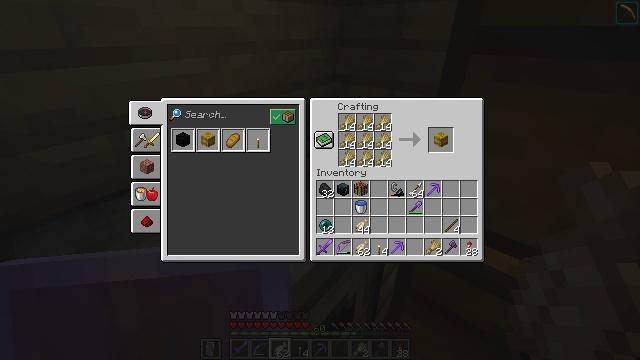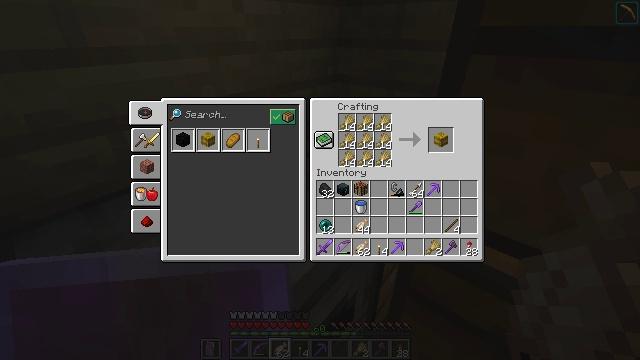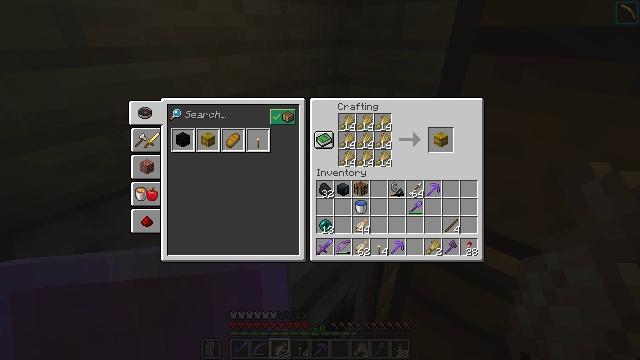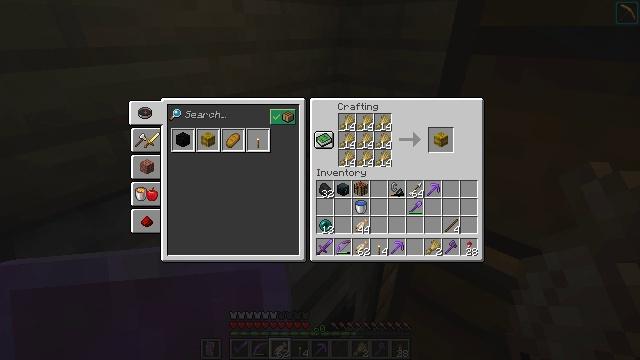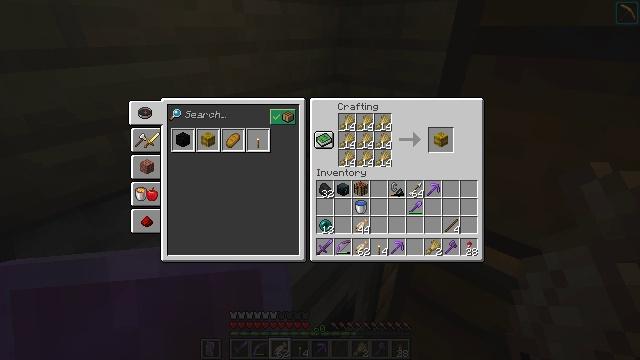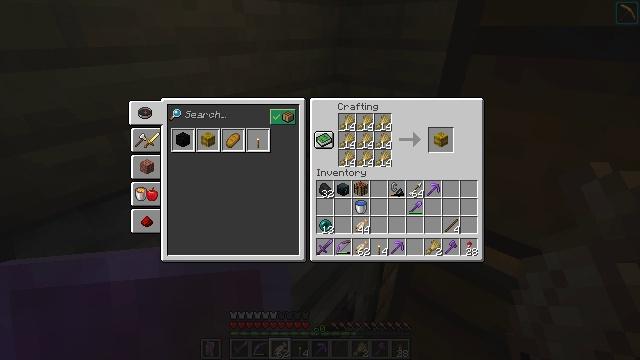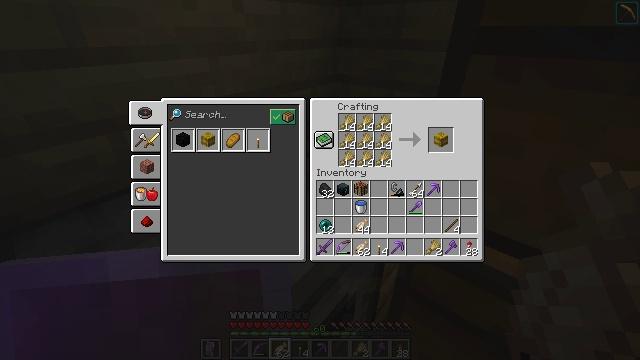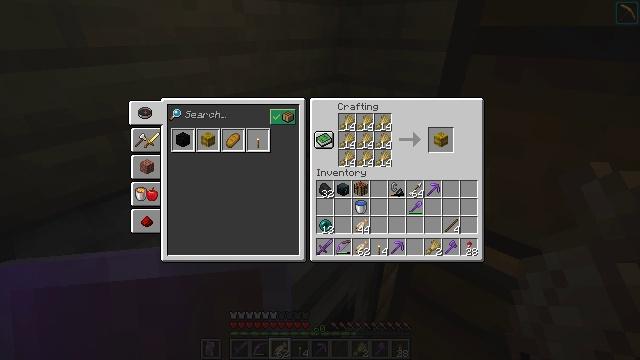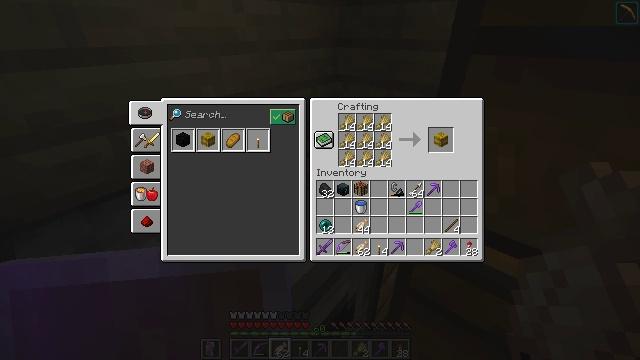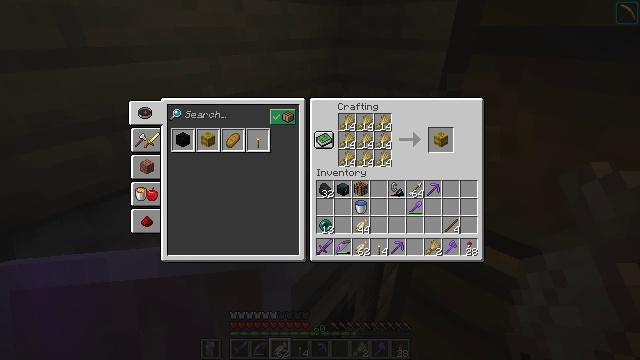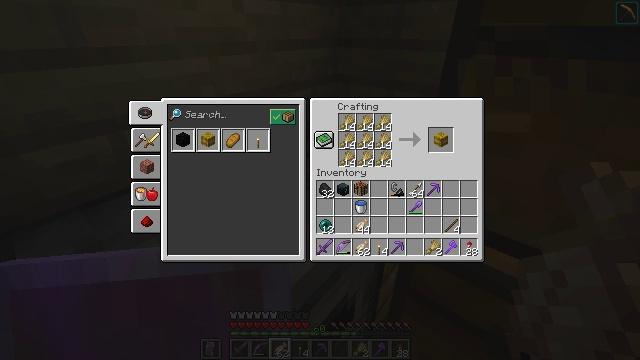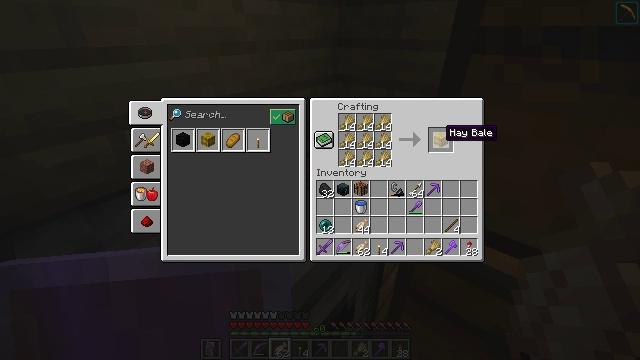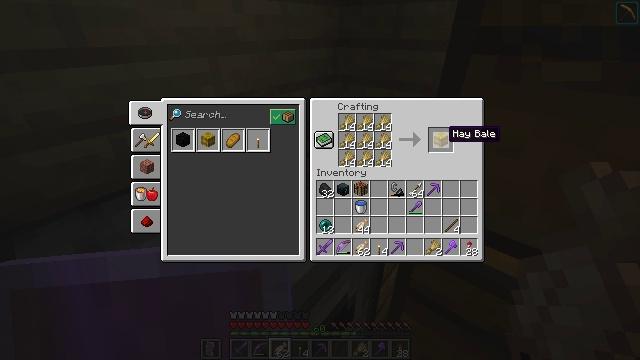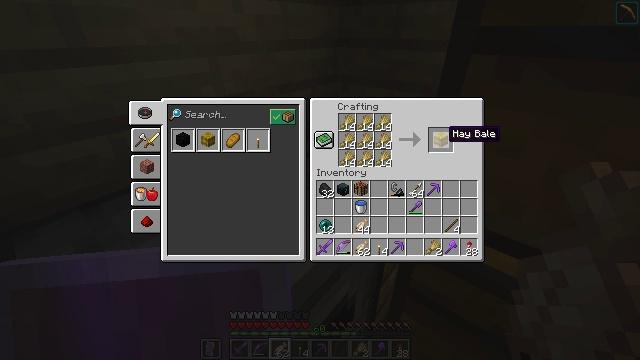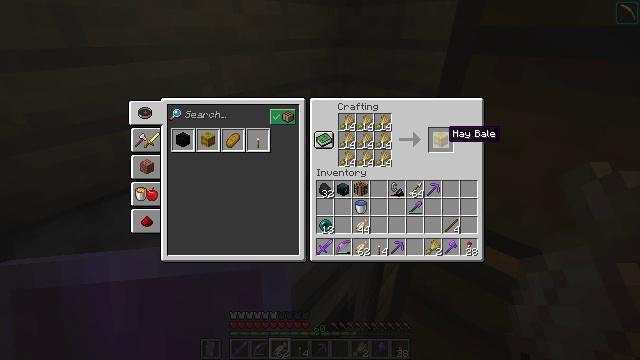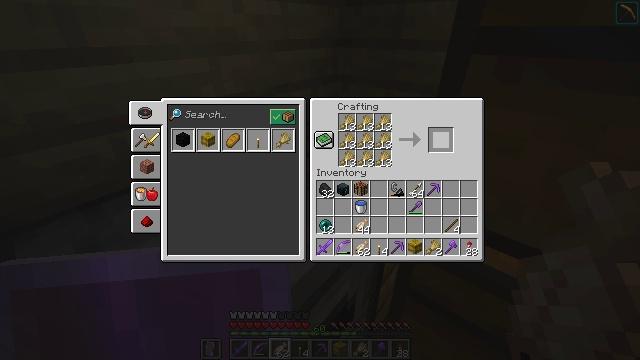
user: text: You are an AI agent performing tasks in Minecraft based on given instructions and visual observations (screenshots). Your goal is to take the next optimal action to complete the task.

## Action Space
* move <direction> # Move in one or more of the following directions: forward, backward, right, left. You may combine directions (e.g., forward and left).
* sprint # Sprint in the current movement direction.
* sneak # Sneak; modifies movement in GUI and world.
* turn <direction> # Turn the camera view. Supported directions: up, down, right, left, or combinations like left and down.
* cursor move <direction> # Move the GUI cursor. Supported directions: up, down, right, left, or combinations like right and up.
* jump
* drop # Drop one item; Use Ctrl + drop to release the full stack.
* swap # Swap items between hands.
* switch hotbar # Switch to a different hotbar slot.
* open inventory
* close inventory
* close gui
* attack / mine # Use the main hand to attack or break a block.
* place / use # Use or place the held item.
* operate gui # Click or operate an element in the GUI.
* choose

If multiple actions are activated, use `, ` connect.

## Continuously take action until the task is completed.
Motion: motion action
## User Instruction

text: Craft a hay block.
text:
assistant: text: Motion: sneak
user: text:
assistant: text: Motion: sneak
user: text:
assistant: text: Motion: sneak
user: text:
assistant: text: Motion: sneak
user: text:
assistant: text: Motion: sneak
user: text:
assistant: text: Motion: sneak, turn right
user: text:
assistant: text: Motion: sneak
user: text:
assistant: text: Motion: sneak
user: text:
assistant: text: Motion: sneak
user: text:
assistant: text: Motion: sneak
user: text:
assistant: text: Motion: sneak, turn right
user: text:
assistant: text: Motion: sneak
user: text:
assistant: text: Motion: sneak
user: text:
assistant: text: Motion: sneak
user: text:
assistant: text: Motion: sneak, attack / mine
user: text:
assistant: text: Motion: sneak, attack / mine
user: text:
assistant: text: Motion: sneak, attack / mine
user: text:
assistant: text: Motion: sneak, attack / mine
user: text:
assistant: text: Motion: sneak, attack / mine
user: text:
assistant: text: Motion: sneak, attack / mine